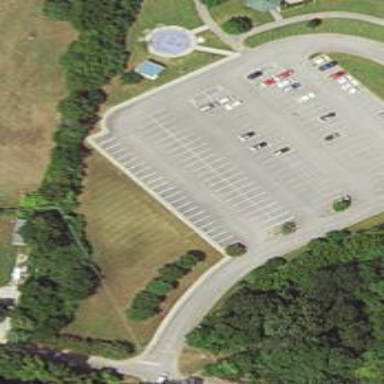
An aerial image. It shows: Parking area.